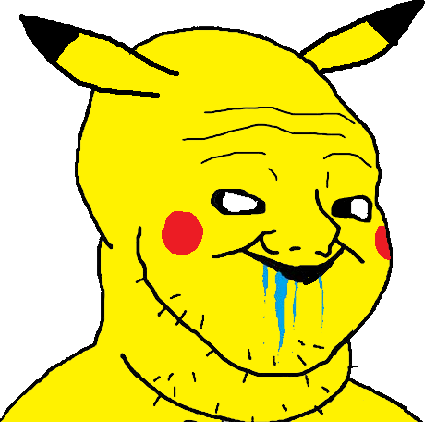
Label: 5_Brainlet